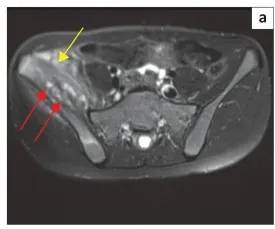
Magnetic resonance imaging of the pelvis performed without and with gadolinium: (a) Axial T2 fat-saturated image of the pelvis showing heterogeneous marrow signal within the right iliac wing with marrow expansion (red arrows). Diffuse layered periosteal reaction was noted with increased T2 signal in the adjacent part of the iliacus and gluteal muscles (yellow arrow).
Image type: radiology (mri)